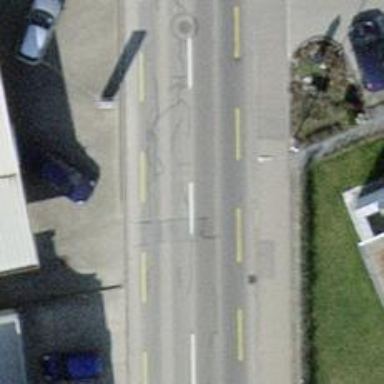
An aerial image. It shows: Secondary road with cycling lane on both sides. The surface of the road is asphalt.